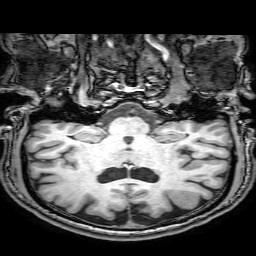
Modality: T1w
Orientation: sagittal
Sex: male
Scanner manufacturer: philips
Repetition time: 0.008103 s
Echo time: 0.00372 s